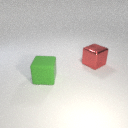
large green rubber cube to the left of large red metal cube